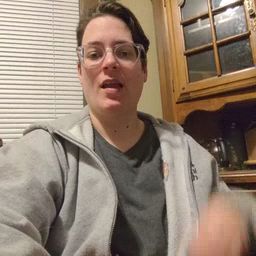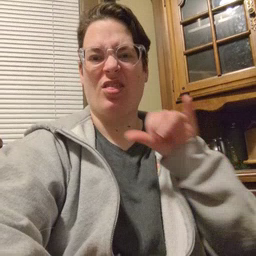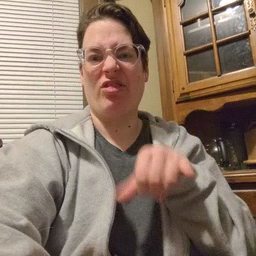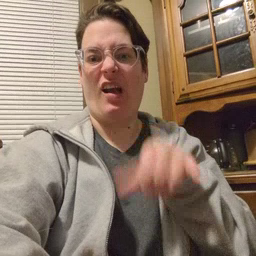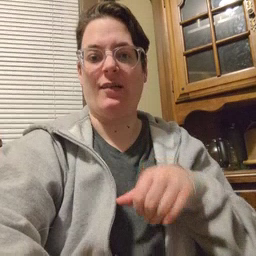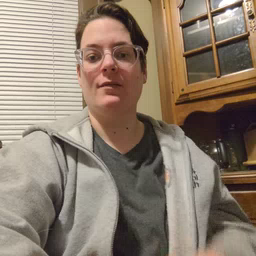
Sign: that